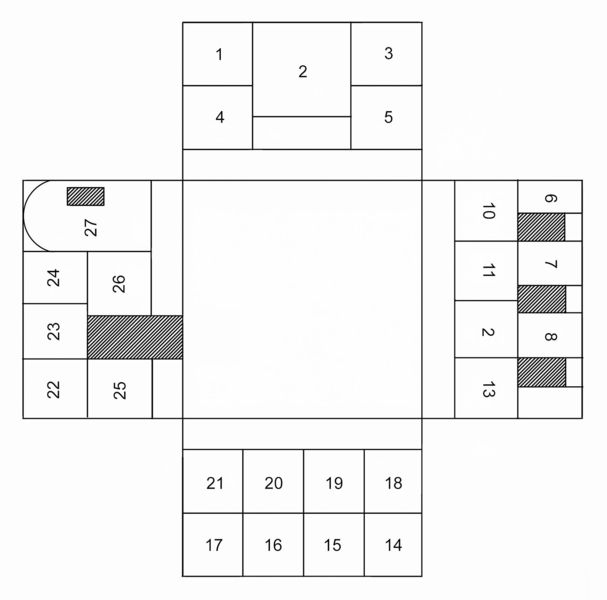
Titel: Rom, Monastero di Tor de’ Specchi, Fresken
Künstler: Benozzo Gozzoli
Standort: Rom, Via del Teatro di Marcello, Monastero di Tor de’ Specchi  (EU - I - Latium)
Schlagwörter: grau, zahlen, umriss, plan, 1, uni-plan